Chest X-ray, PA view. Patient: 43 years old, sex F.
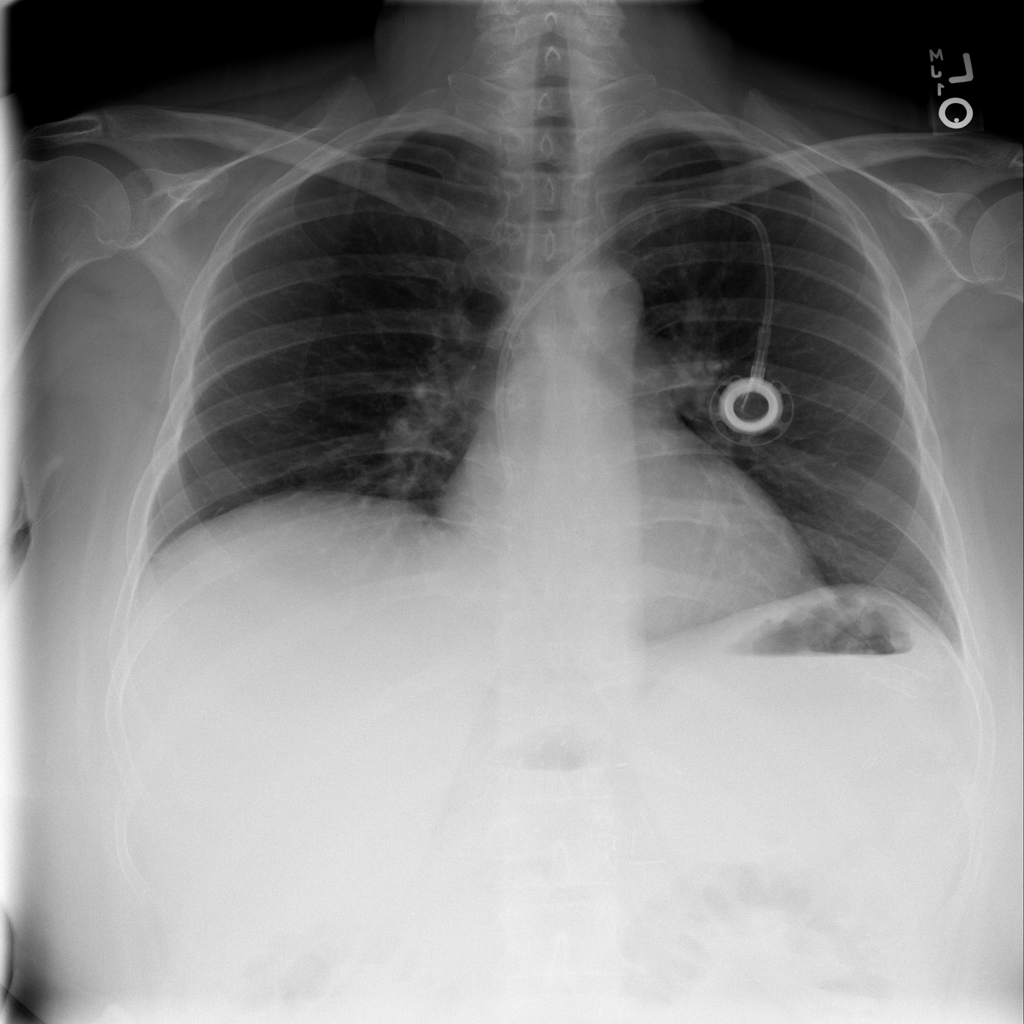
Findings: No Finding